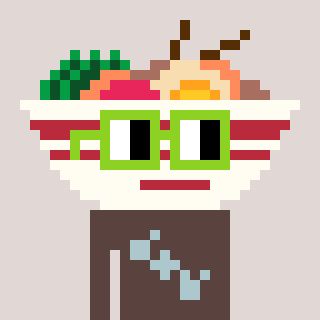
a pixel art character with square light green glasses, a noodles-shaped head and a darkbrown-colored body on a warm background